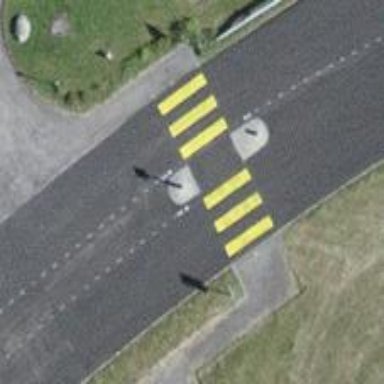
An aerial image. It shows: Uncontrolled crossing with central island on the road.